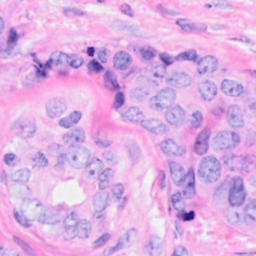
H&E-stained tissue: Breast